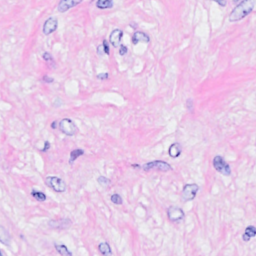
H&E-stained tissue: Breast